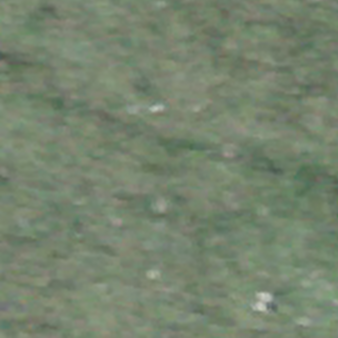
Label: other